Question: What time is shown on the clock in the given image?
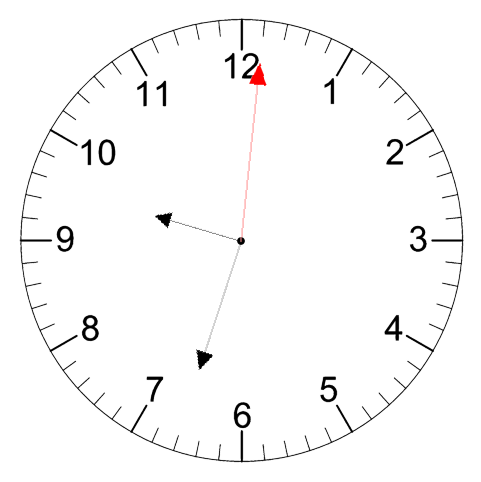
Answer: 09:33:01